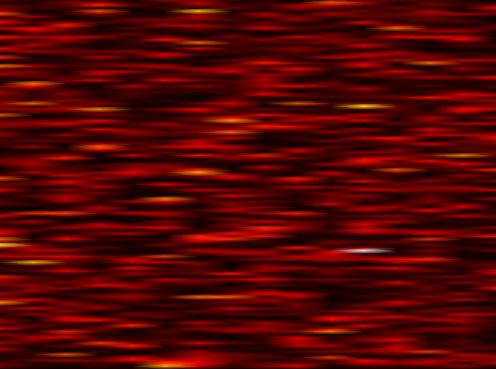
Label: WOLA